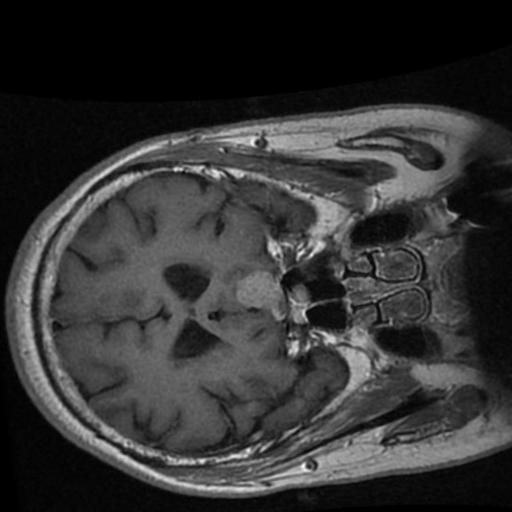
Label: brain_tumor